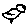
Label: bird